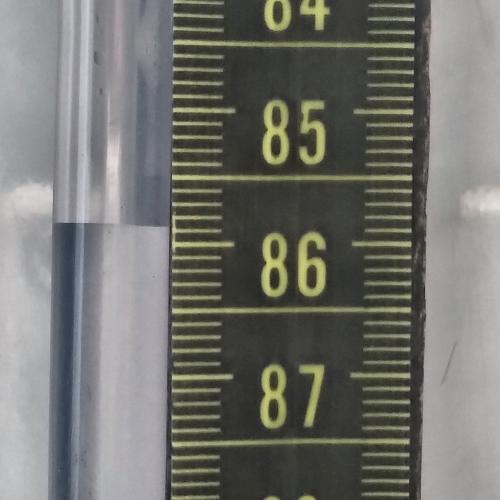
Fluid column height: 85.9 cm